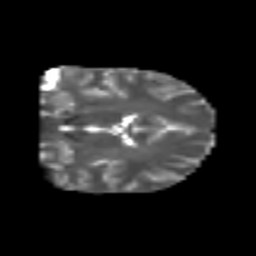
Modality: T2w
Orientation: coronal
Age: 25
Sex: male
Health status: healthy